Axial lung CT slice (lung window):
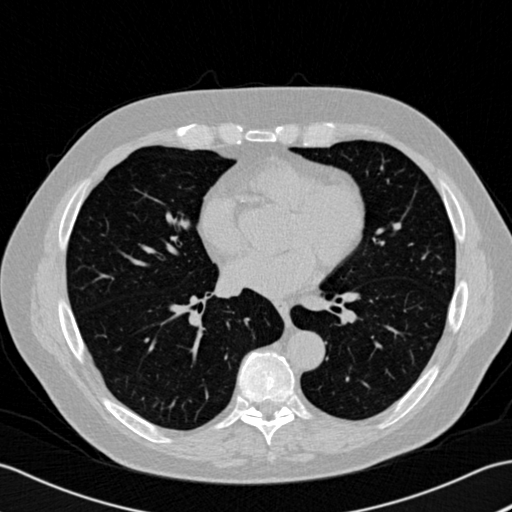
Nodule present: no